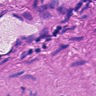
Metastatic tissue present: no